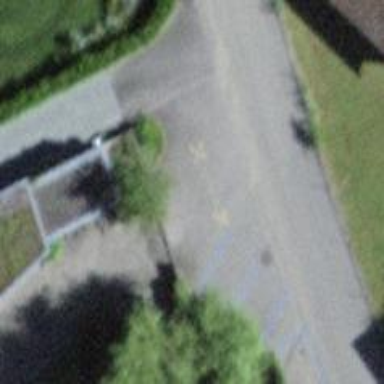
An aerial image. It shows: Gate.